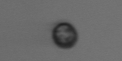
Label: Dinophyceae